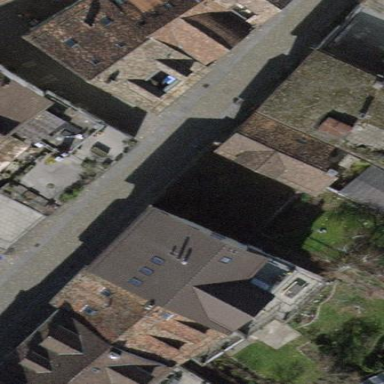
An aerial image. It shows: Building with gabled roof covered in roof tiles. The roof orientation is across the structure.